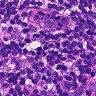
Metastatic tissue present: no